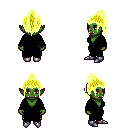
a pixel art fantasy rpg character, female body template, orc, green skin, black robe, gold greaves, gold long topknot hairstyle, metal boots, four views (front, back, left, right), 2x2 character sprite sheet, small pixel art, hard edges, no anti-aliasing